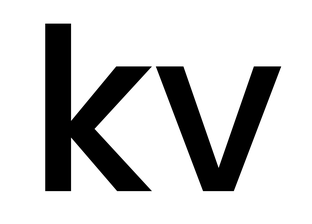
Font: Poppins-Medium